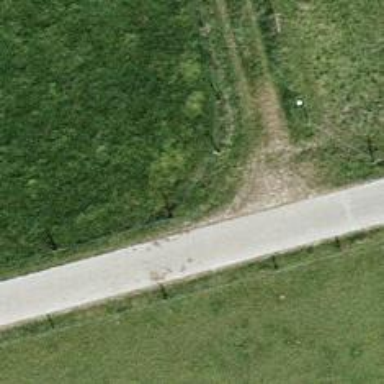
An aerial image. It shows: Service road with grade1 tracktype.